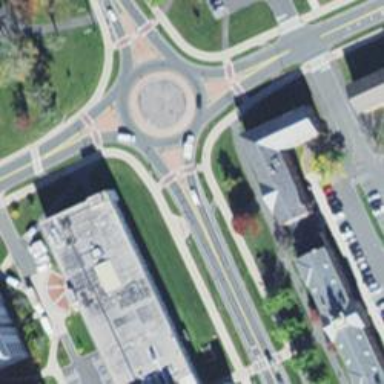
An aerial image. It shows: Secondary road with asphalt surface leading to roundabout.